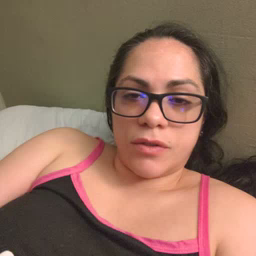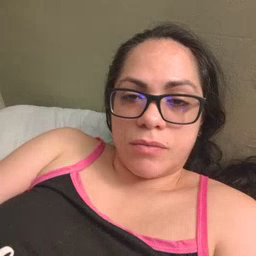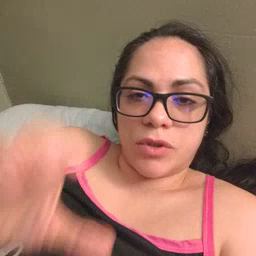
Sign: chocolate